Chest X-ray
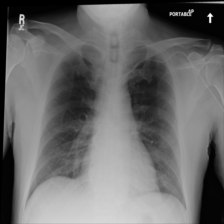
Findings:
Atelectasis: negative
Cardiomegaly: negative
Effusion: negative
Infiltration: negative
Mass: negative
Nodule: negative
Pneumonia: negative
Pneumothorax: negative
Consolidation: negative
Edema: negative
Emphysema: negative
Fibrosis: negative
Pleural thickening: negative
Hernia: negative